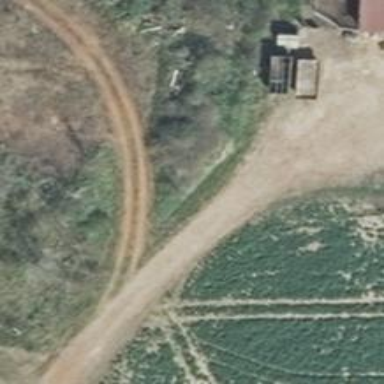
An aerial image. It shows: Driveway with ground surface.